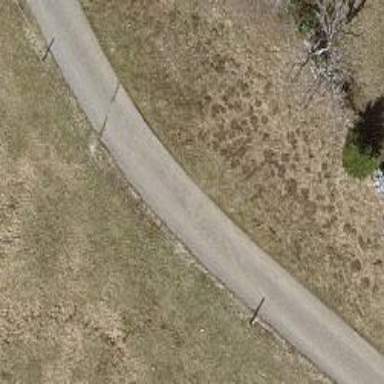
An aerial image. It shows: Unclassified road.